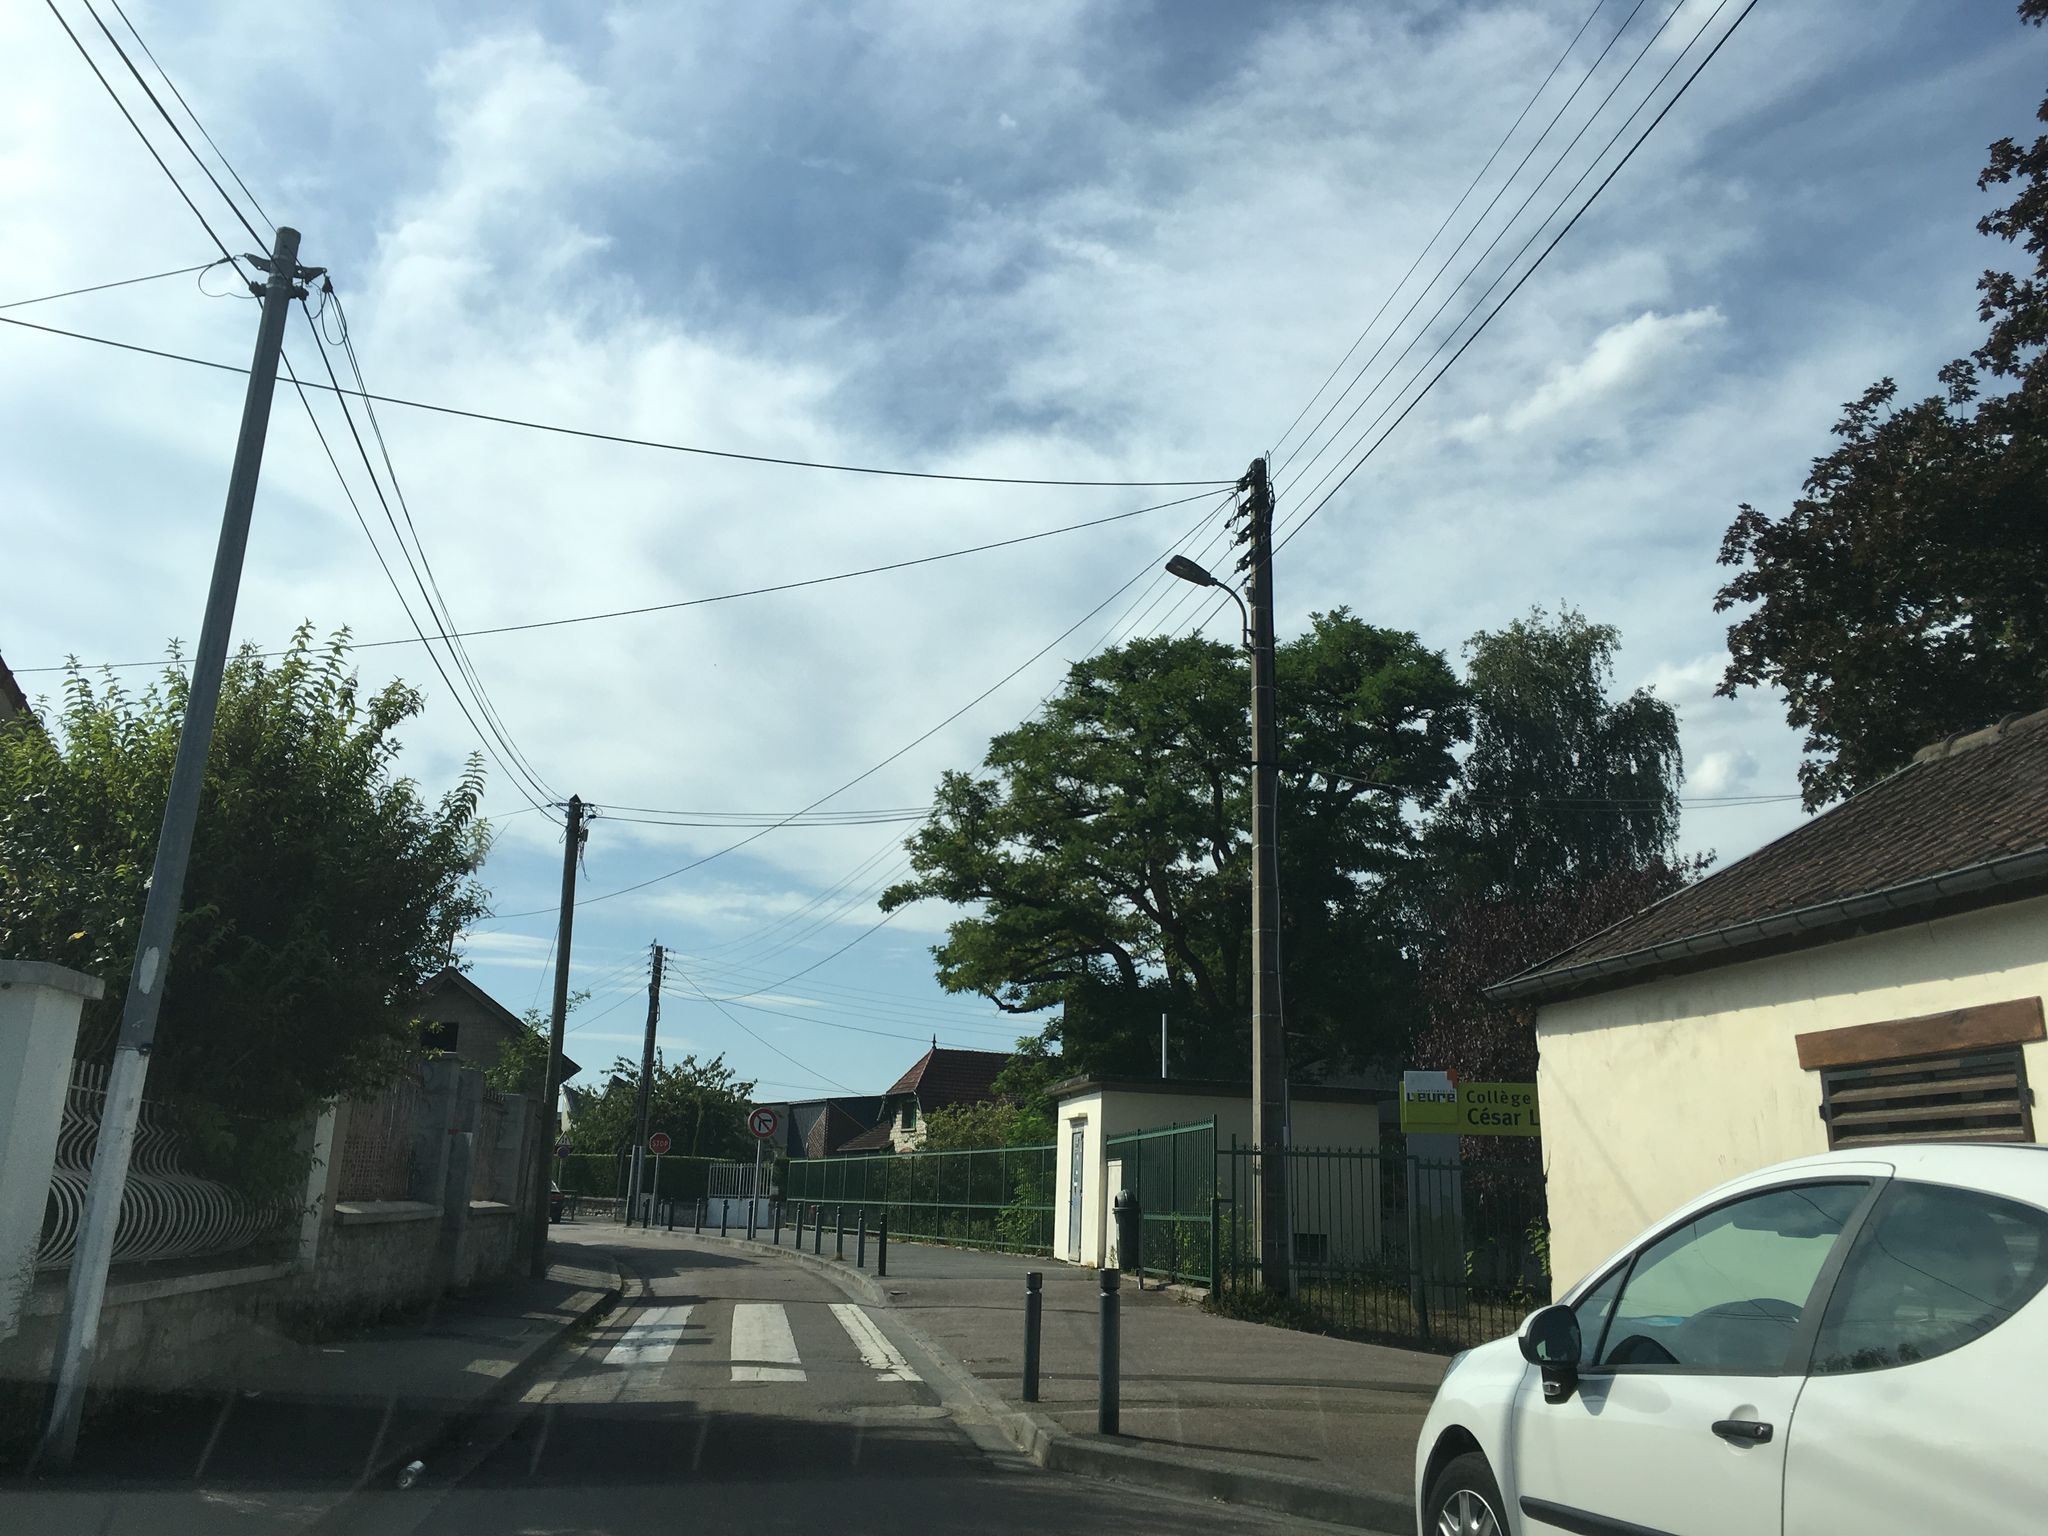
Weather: cloudy
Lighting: day
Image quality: good
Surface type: driving surface
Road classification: residential
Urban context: dense urban cluster
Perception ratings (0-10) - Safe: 4.48, Lively: 2.92, Beautiful: 6.23, Boring: 2, Depressing: 4.67, Wealthy: 2.66